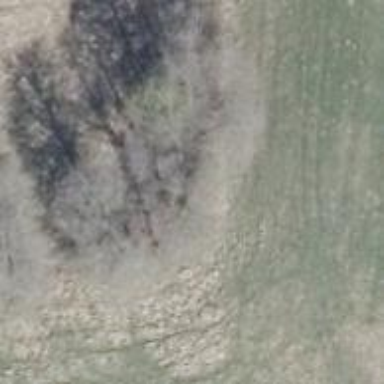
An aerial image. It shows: Row of trees in natural setting.